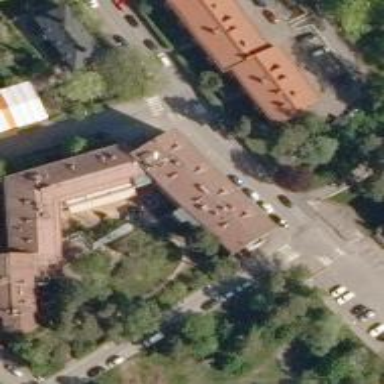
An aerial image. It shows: Hospital building.